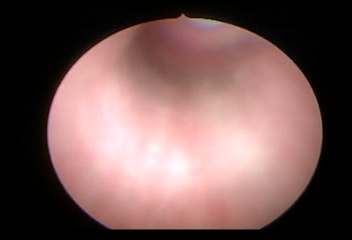
Modality: WLC
Class: Normal mucosa
Bladder cancer association: No